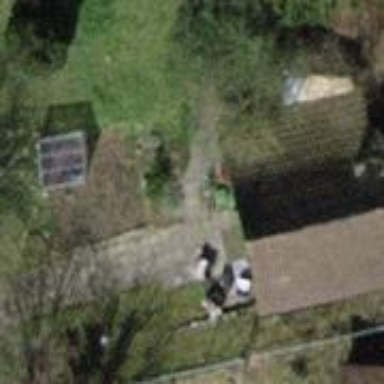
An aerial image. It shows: Shed building.